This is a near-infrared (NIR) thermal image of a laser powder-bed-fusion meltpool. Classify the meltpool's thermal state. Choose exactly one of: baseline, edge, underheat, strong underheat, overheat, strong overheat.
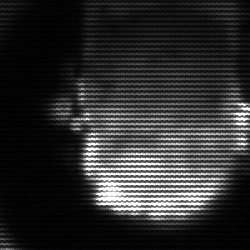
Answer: baseline